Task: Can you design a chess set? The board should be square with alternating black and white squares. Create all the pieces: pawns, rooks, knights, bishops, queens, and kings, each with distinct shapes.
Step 1863:
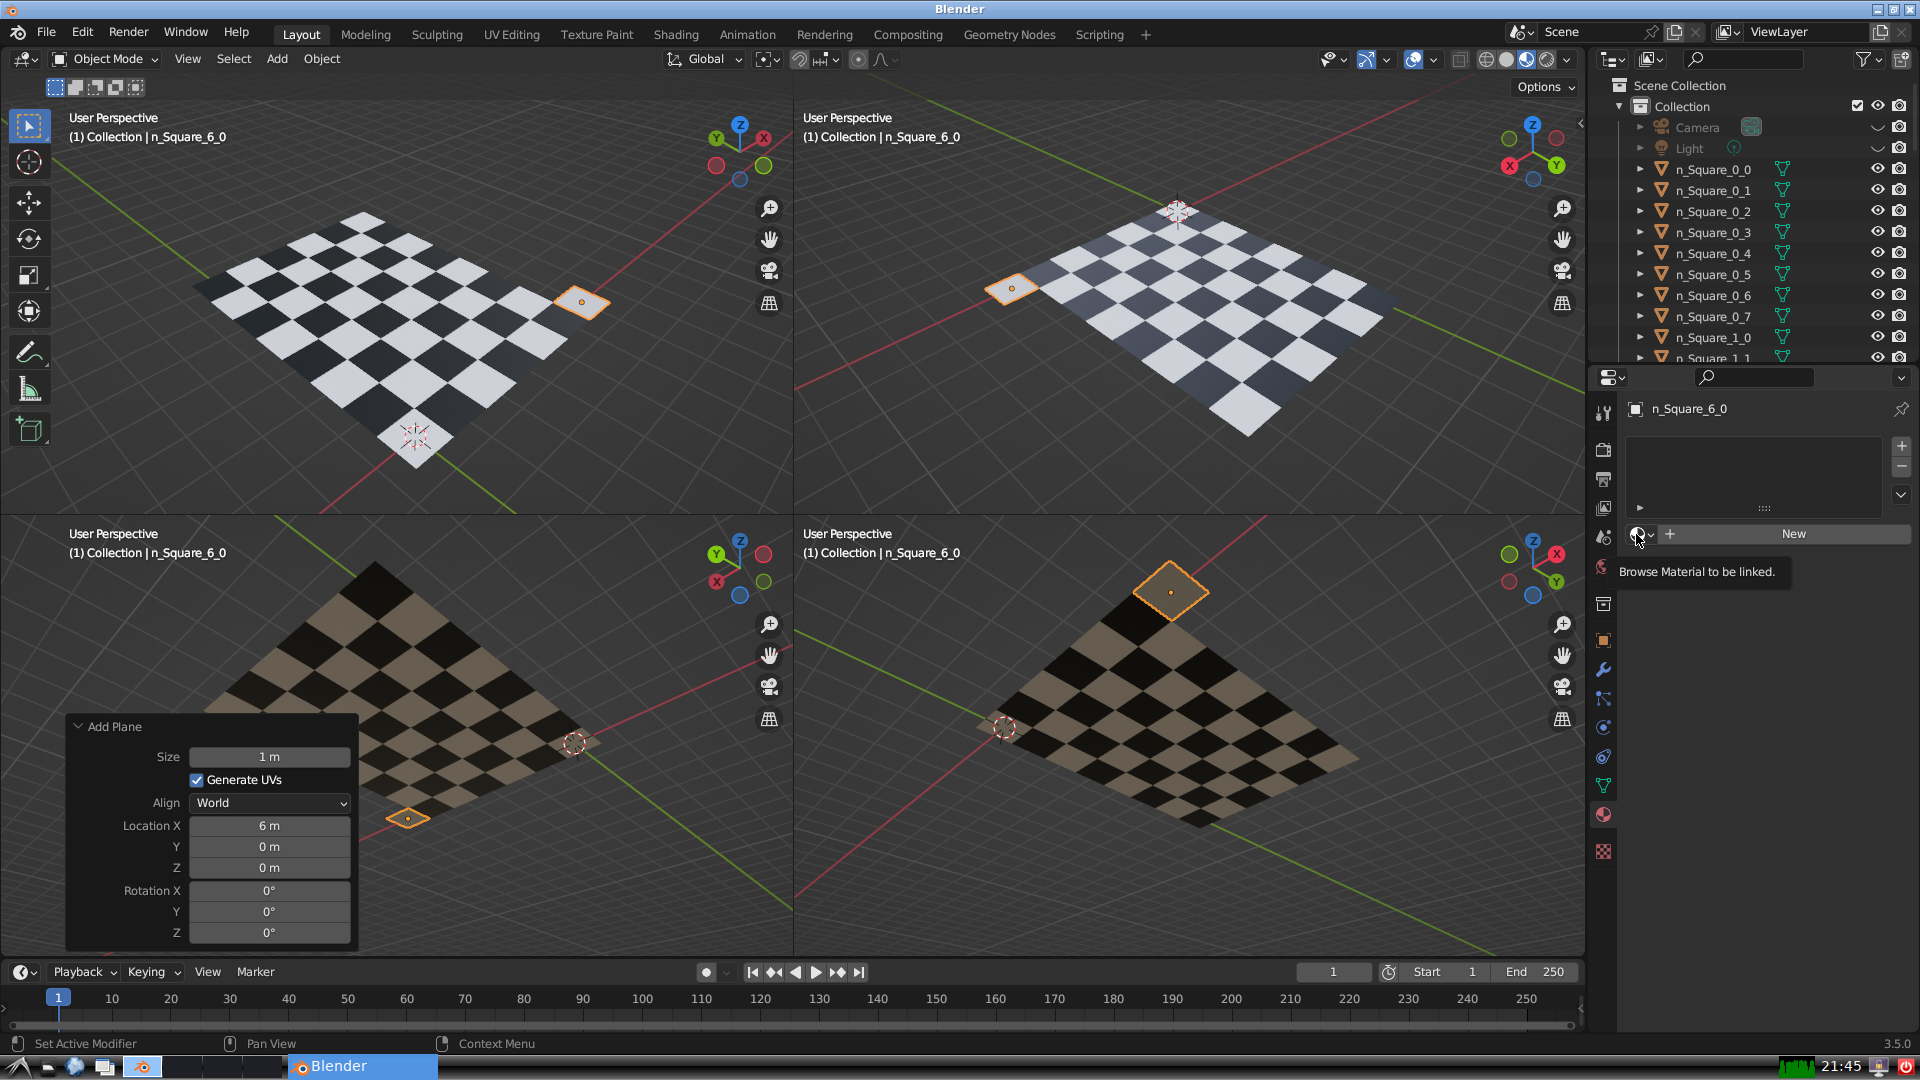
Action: click: no